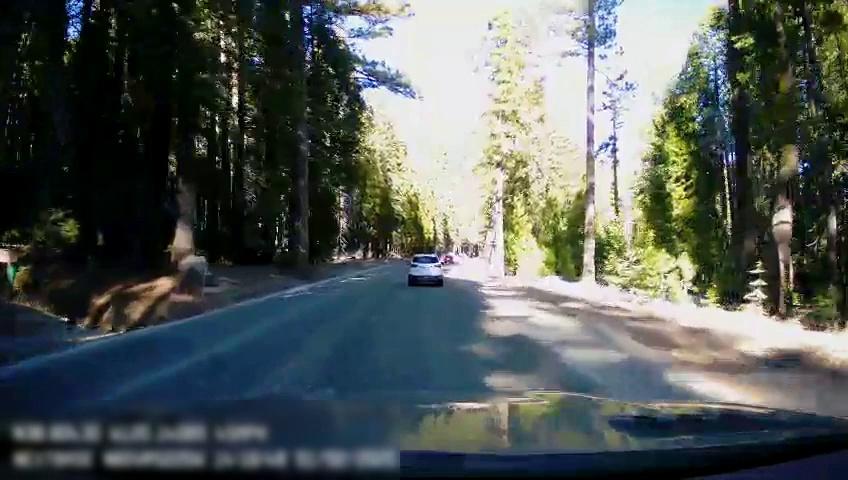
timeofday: Day
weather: Sunny
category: Drivable Space
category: Vehicles | SUV
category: Lanes | Opposite Lane